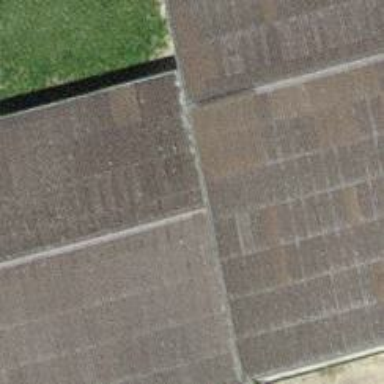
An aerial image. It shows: Barn.